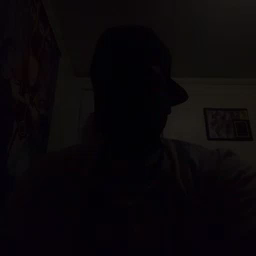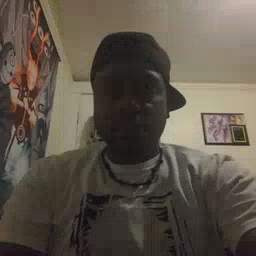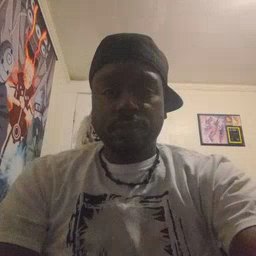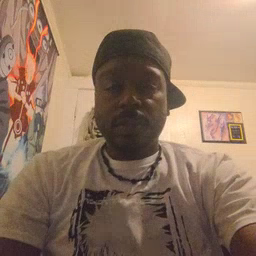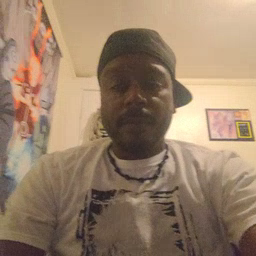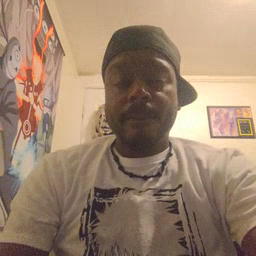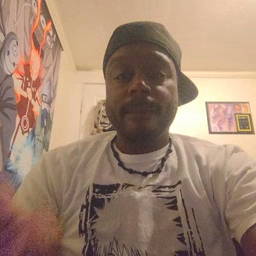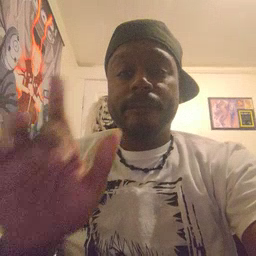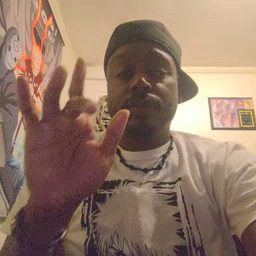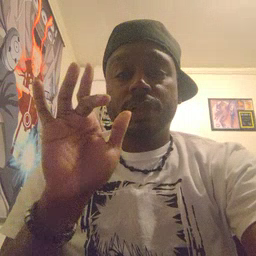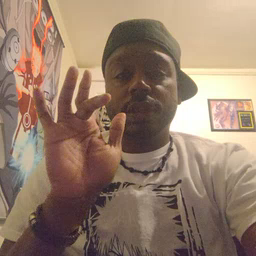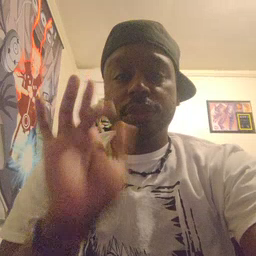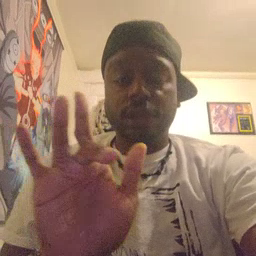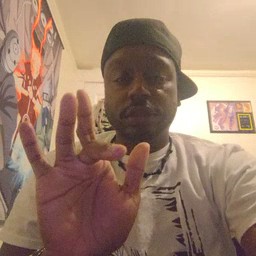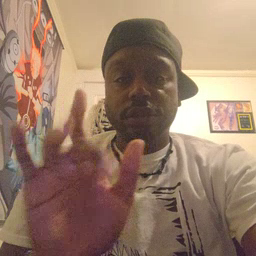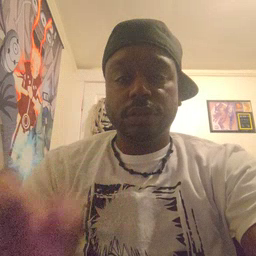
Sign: touch